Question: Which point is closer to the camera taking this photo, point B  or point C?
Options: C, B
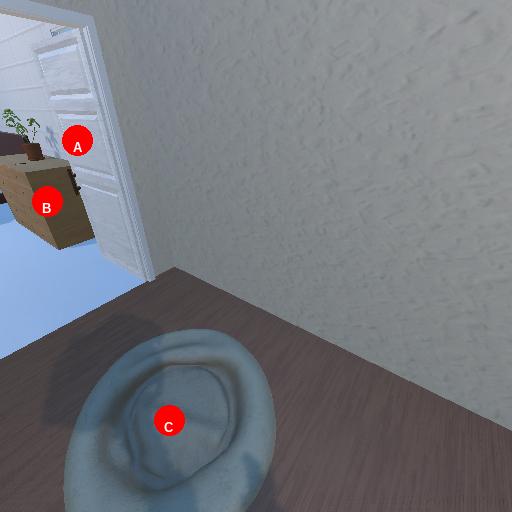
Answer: C